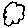
Label: cloud